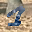
Label: 1